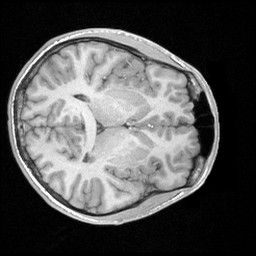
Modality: T1w
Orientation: axial